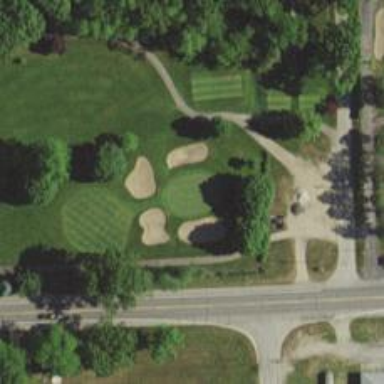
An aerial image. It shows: Golf hole.